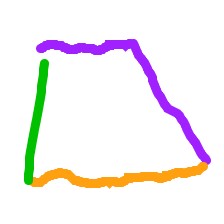
Shape: trapezoid